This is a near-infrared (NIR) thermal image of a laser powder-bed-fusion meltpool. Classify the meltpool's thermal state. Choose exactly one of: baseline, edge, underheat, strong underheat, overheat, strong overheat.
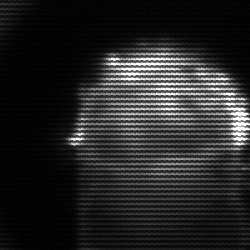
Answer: baseline